Question: I have an application that manages a list of documents. One view of the documents in maintained in a TableView showing author, title, etc. Other views have things like publisher, number of pages, notes, abstract, and so on depending on the type of document selected. The user selects the active document by clicking a new row in the TableView.
As the users edit the document information in the various views, the changes are committed to a database as the individual controls lose focus. This worked fine until trying to switch from Java 7/JavaFX 2 to 8.
Here is a <URL> to illustrate the problem.
'''
package focusproblem;
import javafx.application.Application;
import static javafx.application.Application.launch;
import javafx.beans.property.ReadOnlyBooleanProperty;
import javafx.beans.property.SimpleStringProperty;
import javafx.beans.property.StringProperty;
import javafx.beans.value.ChangeListener;
import javafx.beans.value.ObservableValue;
import static javafx.collections.FXCollections.observableArrayList;
import javafx.collections.ObservableList;
import javafx.scene.Parent;
import javafx.scene.Scene;
import javafx.scene.control.TableColumn;
import javafx.scene.control.TableView;
import javafx.scene.control.TextArea;
import javafx.scene.control.cell.PropertyValueFactory;
import javafx.scene.layout.VBox;
import javafx.stage.Stage;
public class FocusProblem extends Application {
private TextArea notesArea;
private TableView docTable;
private ObservableList<Doc> initDocs() {
ObservableList<Doc> docList = observableArrayList();
docList.add(new Doc("Harper Lee", "To Kill a Mockbird",
"Some notes on mockingbirds"));
docList.add(new Doc("John Steinbeck", "Of Mice and Men",
"Some notes about mice"));
docList.add(new Doc("Lewis Carroll", "Jabberwock",
"Some notes about jabberwocks"));
return docList;
}
private Parent initGui(ObservableList<Doc> d) {
notesArea = new TextArea();
notesArea.setId("notesArea");
notesArea.setPromptText("Add notes here");
notesArea.focusedProperty().addListener(new FocusPropertyChangeListener());
TableColumn<Doc, String> authorCol = new TableColumn<>("Author");
authorCol.setCellValueFactory(new PropertyValueFactory<Doc, String>("author"));
authorCol.setMinWidth(100.0d);
TableColumn<Doc, String> titleCol = new TableColumn<>("Title");
titleCol.setCellValueFactory(new PropertyValueFactory<Doc, String>("title"));
titleCol.setMinWidth(250.0d);
docTable = new TableView<>(d);
docTable.setPrefHeight(200.0d);
docTable.getColumns().addAll(authorCol, titleCol);
docTable.getSelectionModel().selectedItemProperty().addListener(new SelectionChangeListener());
VBox vb = new VBox();
vb.getChildren().addAll(docTable, notesArea);
return vb;
}
@Override
public void start(Stage primaryStage) {
primaryStage.setTitle("Focus Problem");
primaryStage.setScene(new Scene(initGui(initDocs())));
primaryStage.show();
}
/**
* @param args the command line arguments
*/
public static void main(String[] args) {
launch(args);
}
public class SelectionChangeListener implements ChangeListener<Doc> {
@Override
public void changed(ObservableValue<? extends Doc> observable, Doc oldDoc, Doc newDoc) {
System.out.println("Changing selected row");
if (oldDoc != null) {
notesArea.textProperty().unbindBidirectional(oldDoc.notesProperty());
}
if (newDoc != null) {
notesArea.setText(newDoc.getNotes());
newDoc.notesProperty().bindBidirectional(notesArea.textProperty());
}
}
}
public class FocusPropertyChangeListener implements ChangeListener<Boolean> {
@Override
public void changed(ObservableValue<? extends Boolean> ov,
Boolean oldb, Boolean newb) {
if (ov instanceof ReadOnlyBooleanProperty) {
Object obj = ((ReadOnlyBooleanProperty) ov).getBean();
if (obj instanceof TextArea) {
TextArea ta = (TextArea) obj;
if (ta.isVisible() && !ta.isDisabled()) {
boolean b = (newb != null && newb == true);
if (b) {
System.out.println(ta.getId() + " gained focus");
} else {
System.out.println(ta.getId() + " lost focus");
Doc d = (Doc) docTable.getSelectionModel().getSelectedItem();
if (d != null) {
System.out.println(" Need to update db entry for '"
+ d.getTitle() + "' with '" + ta.getText() + "'");
}
}
}
}
}
}
}
public class Doc {
private final SimpleStringProperty author;
private final SimpleStringProperty title;
private final SimpleStringProperty notes;
public Doc(String author, String title, String notes) {
this.author = new SimpleStringProperty(this, "author", author);
this.title = new SimpleStringProperty(this, "title", title);
this.notes = new SimpleStringProperty(this, "notes", notes);
}
public void setAuthor(String value) {
author.set(value);
}
public String getAuthor() {
System.out.println("Trying to get author");
return author.get();
}
public StringProperty authorProperty() {
return author;
}
public void setTitle(String value) {
title.set(value);
}
public String getTitle() {
return title.get();
}
public StringProperty titleProperty() {
return title;
}
public void setNotes(String value) {
notes.set(value);
}
public String getNotes() {
return notes.get();
}
public StringProperty notesProperty() {
return notes;
}
}
}
'''
When run after compiling with either version of Java, the program looks something like this (on Windows):

To demonstrate the problem, perform these steps:
- - - -
When the program is compiled with Java 7, the console output is:
'''
Changing selected row
notesArea gained focus
notesArea lost focus
Need to update db entry for 'Of Mice and Men' with 'Some lengthy notes about mice'
Changing selected row
'''
as expected. The database is updated with the correct information.
When the program is compiled with Java 8, the console output is:
'''
Changing selected row
notesArea gained focus
Changing selected row
notesArea lost focus
Need to update db entry for 'Jabberwock' with 'Some notes about jabberwocks'
'''
In this output, the wrong document is updated and the real changes are not written to the database. It appears that the TableView gains focus before the TextArea loses it.
Is this a bug or expected behavior now with Java 8? Any known workarounds? Or am I just a bonehead for doing it this way?
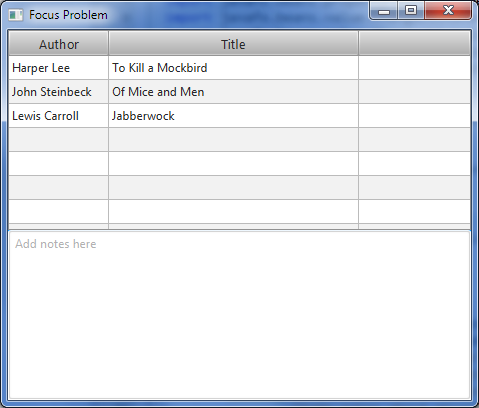
Answer: Yes I can reproduce this behavior, but I would neither call this a bug nor try to fiddle with the focus system. Instead why don't you rewrite your 'SelectionChangeListener' - there is no need to watch the focus of the 'TextArea':
'''
public class SelectionChangeListener implements ChangeListener<Doc> {
@Override
public void changed(ObservableValue<? extends Doc> observable, Doc oldDoc, Doc newDoc) {
System.out.println("Changing selected row");
if (oldDoc != null) {
System.out.println(" Need to update db entry for '"
+ oldDoc.getTitle() + "' with '" + oldDoc.getNotes() + "'");
notesArea.textProperty().unbindBidirectional(oldDoc.notesProperty());
}
if (newDoc != null) {
notesArea.setText(newDoc.getNotes());
newDoc.notesProperty().bindBidirectional(notesArea.textProperty());
}
}
}
'''
Which produces the following output for your testcase:
'''
Changing selected row
notesArea gained focus
Changing selected row
Need to update db entry for 'Of Mice and Men' with 'Some lengthy notes about mice'
notesArea lost focus
'''